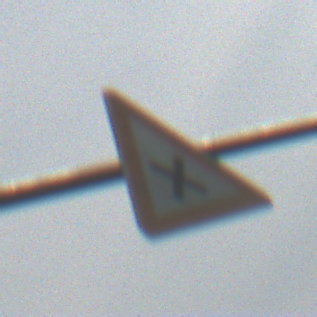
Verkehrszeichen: KreuzungOderEinmuendung
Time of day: MorningAfternoon
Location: Outdoor (Nature)
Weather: PartlyCloudy
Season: NotSpecified
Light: Natural